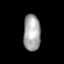
Tissue: lung
Cell type: Epithelial cells
Senescence score: 0.1899
Nuclear area (px): 608
Mean DAPI intensity: 166.613